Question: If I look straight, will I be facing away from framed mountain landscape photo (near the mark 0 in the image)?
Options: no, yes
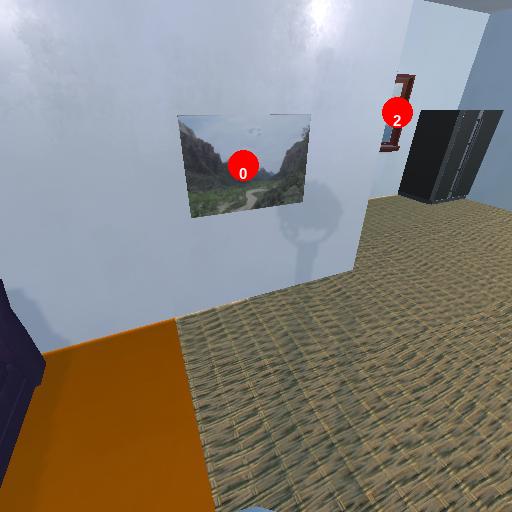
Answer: no